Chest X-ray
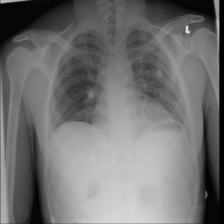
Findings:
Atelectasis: negative
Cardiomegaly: positive
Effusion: negative
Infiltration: negative
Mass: negative
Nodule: negative
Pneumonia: negative
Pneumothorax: negative
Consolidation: negative
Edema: negative
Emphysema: negative
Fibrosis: negative
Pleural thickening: negative
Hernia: negative